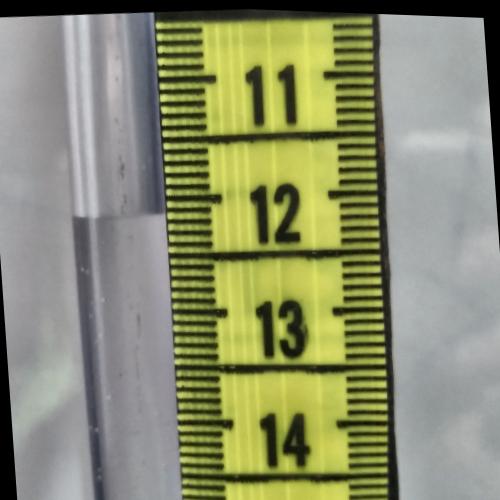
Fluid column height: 12.1 cm